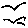
Label: bird